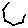
Label: hexagon